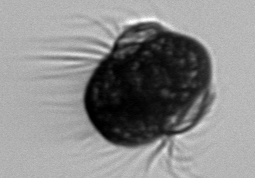
Label: Mesodinium